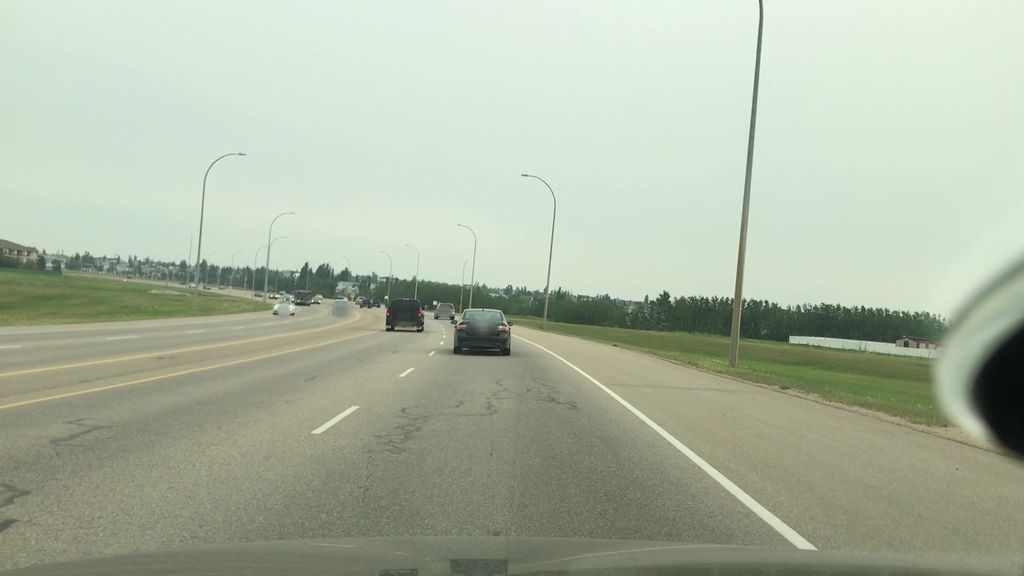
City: edmonton